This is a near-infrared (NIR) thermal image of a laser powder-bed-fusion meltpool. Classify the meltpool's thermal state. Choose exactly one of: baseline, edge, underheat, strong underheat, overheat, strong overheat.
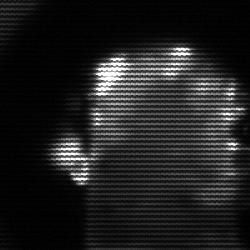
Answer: baseline